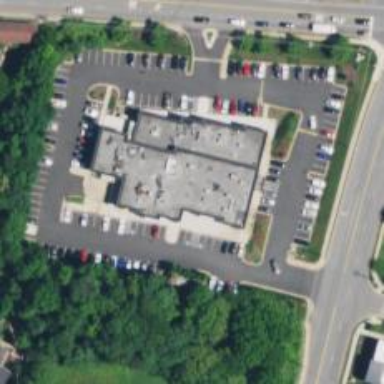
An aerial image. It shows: Healthcare clinic.